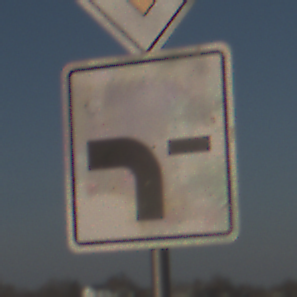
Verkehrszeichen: VerlaufVorfahrtsstrasse6
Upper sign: Vorfahrtsstrasse
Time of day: MorningAfternoon
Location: Outdoor (Nature)
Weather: Clear
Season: Winter
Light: Natural